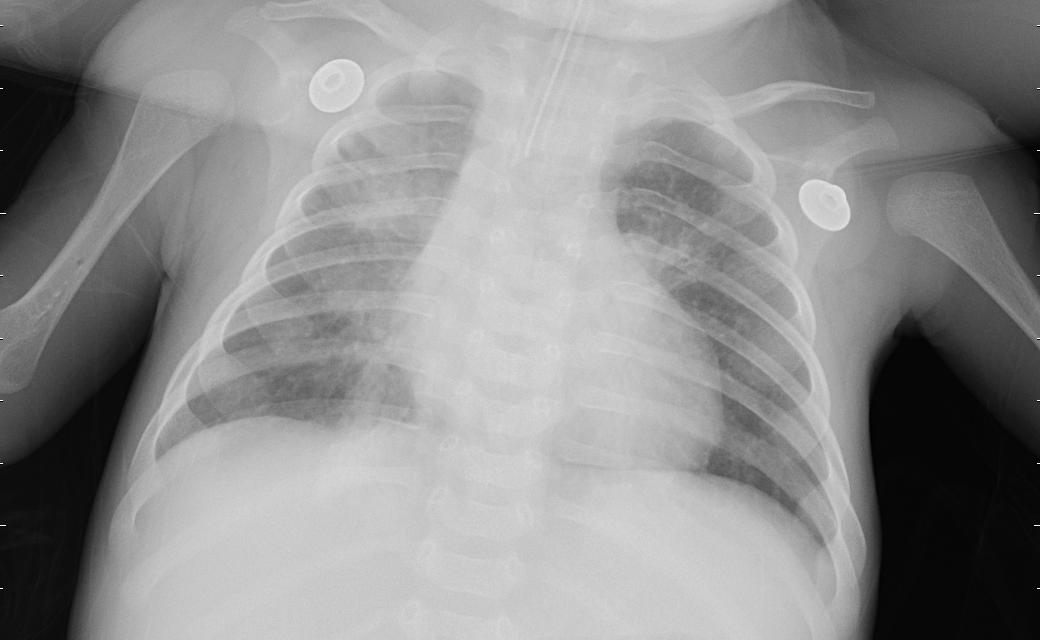
Diagnosis: PNEUMONIA